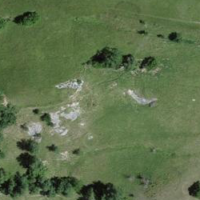
EUNIS habitat code: 24
Species observed at this site:
Milvus milvus
Hemaris tityus
Polyommatus icarus
Corvus corax
Falco tinnunculus
Monticola saxatilis
Melanargia galathea